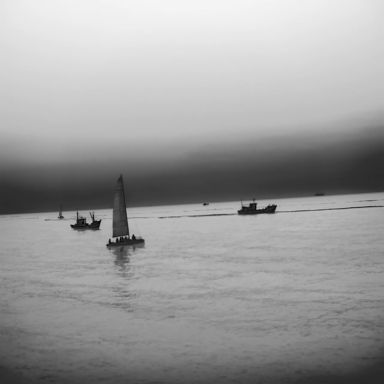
There are three bulk_carriers in the infrared image.